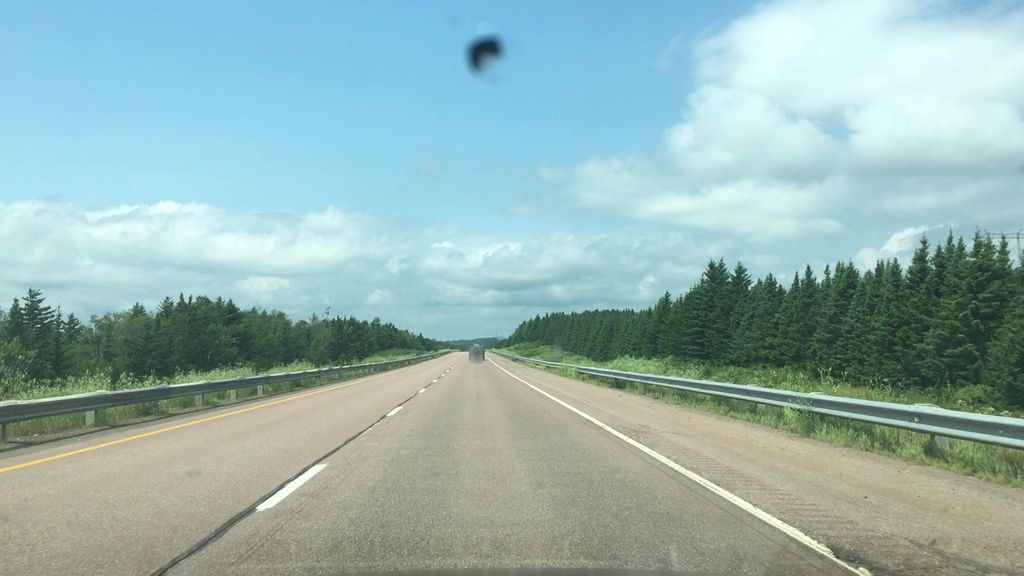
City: charlottetown